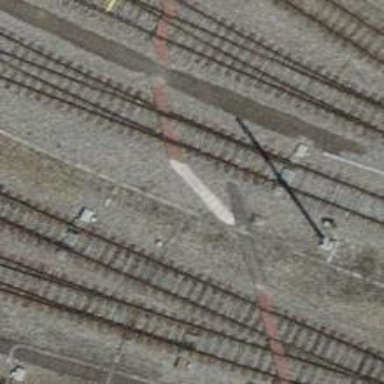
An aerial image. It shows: Railway switch.